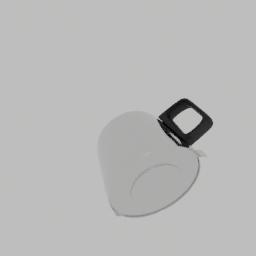
Label: tools